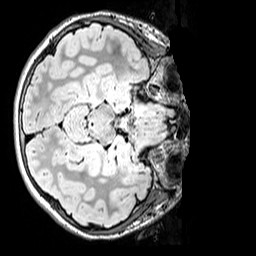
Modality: FLAIR
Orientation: axial
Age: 10
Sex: female
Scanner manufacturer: siemens
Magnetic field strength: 3 T
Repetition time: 5 s
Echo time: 0.388 s